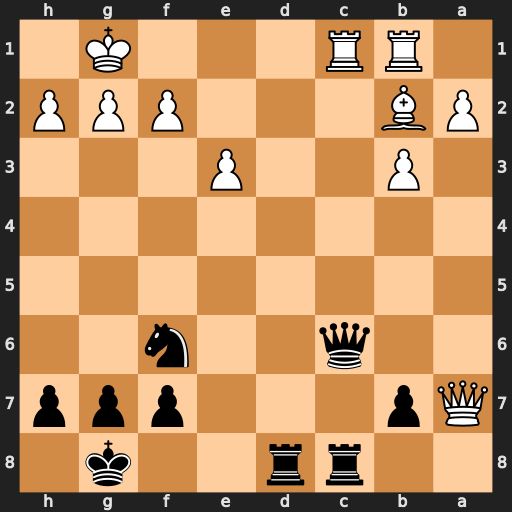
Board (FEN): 2rr2k1/Qp3ppp/2q2n2/8/8/1P2P3/PB3PPP/1RR3K1
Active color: b
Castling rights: -
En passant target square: -
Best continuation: Qxc1+ Rxc1 Rxc1+ Bxc1 Rd1#